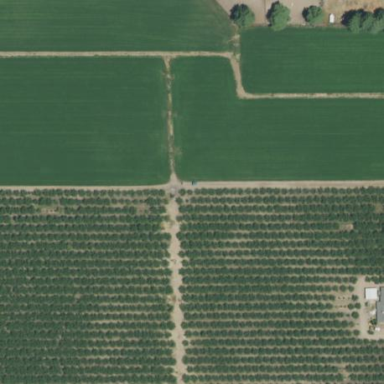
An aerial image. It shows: Orchard.